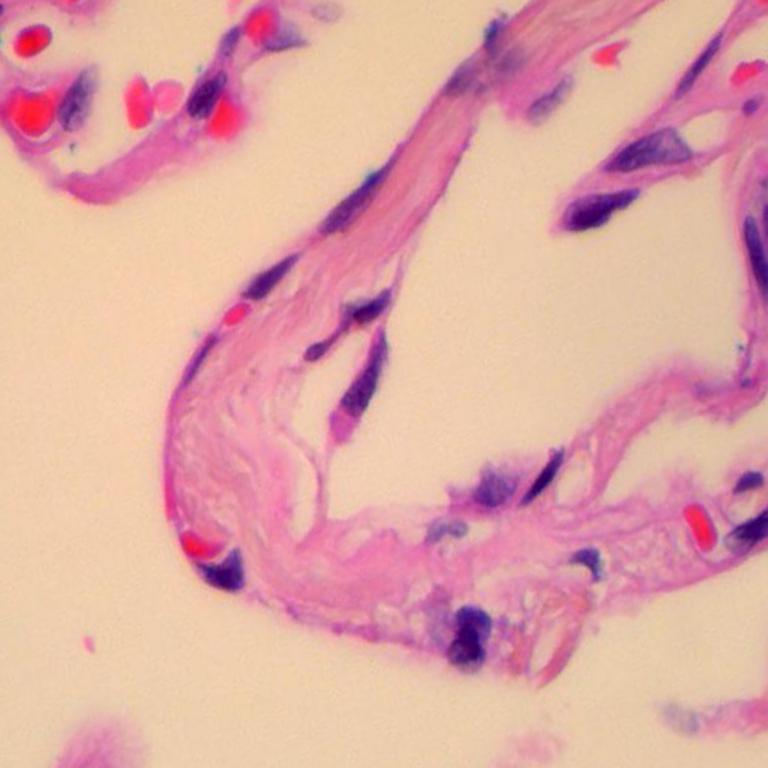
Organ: lung
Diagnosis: benign